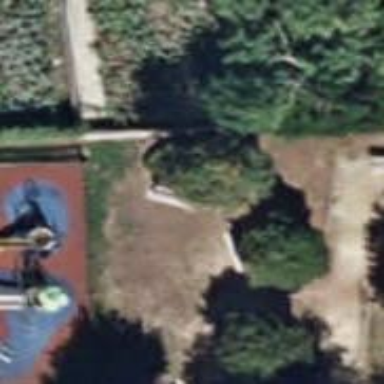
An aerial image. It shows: Brown bench.